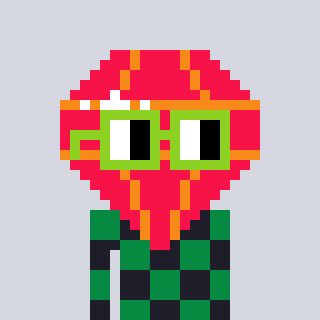
a pixel art character with square light green glasses, a red diamond-shaped head and a grayscale-colored body on a cool background